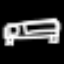
Label: bed